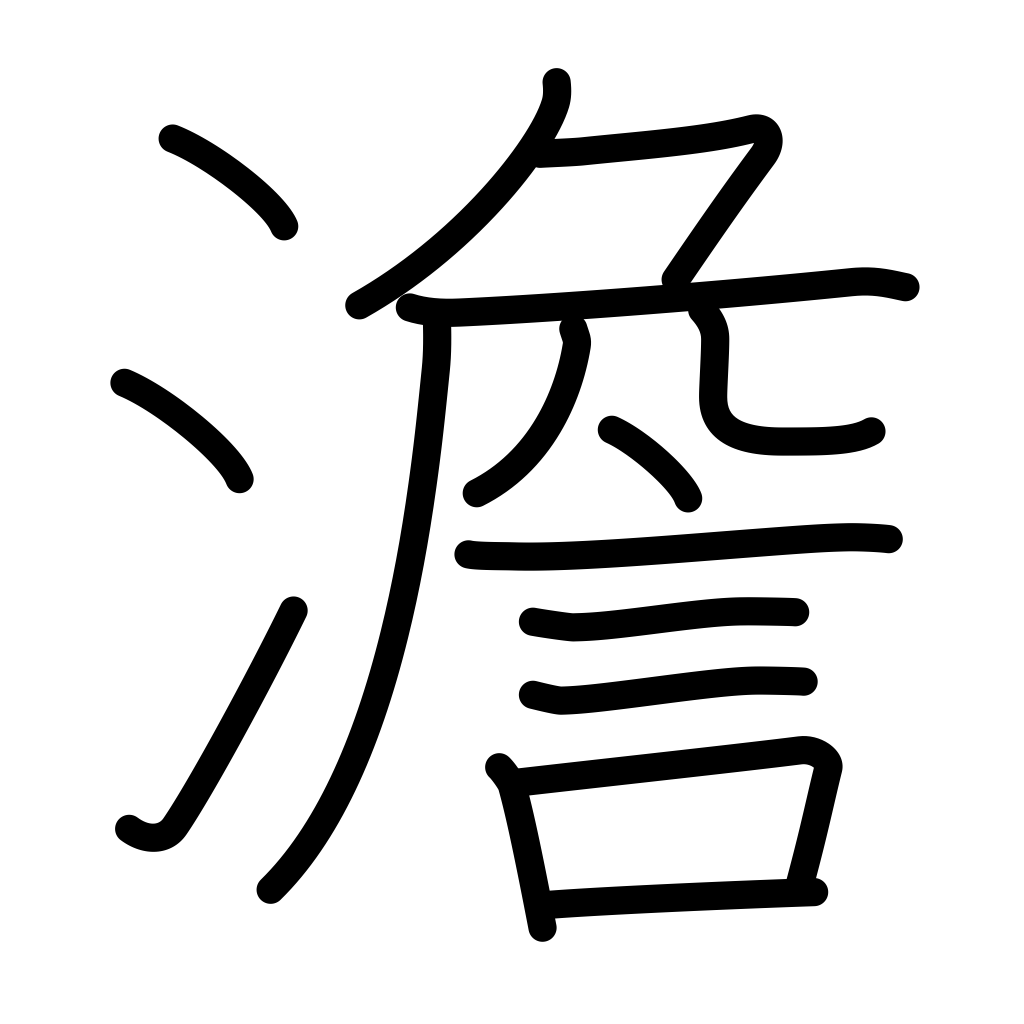
Meaning: calm, quiet, bland, rocking, rippling, suffice